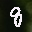
Label: 8